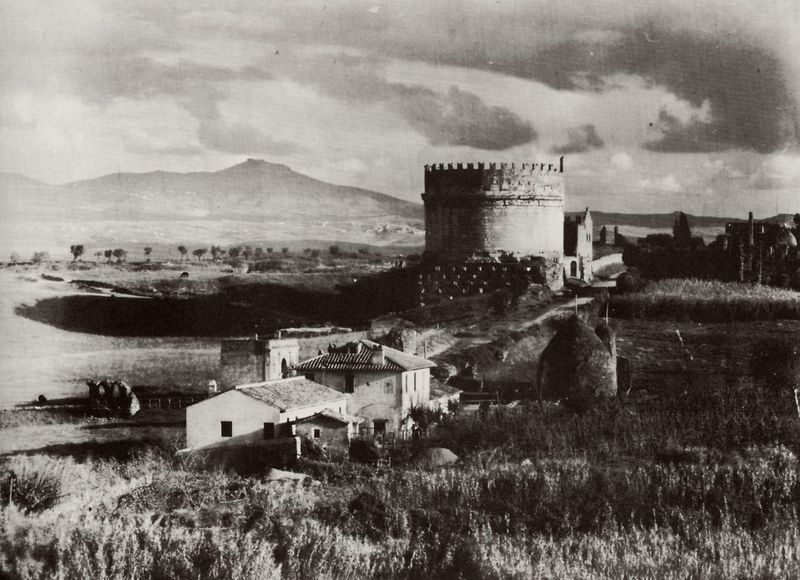
Titel: Die Via Appia Antica mit dem Grabmal der Caecilia Metella in Rom
Künstler: Italienischer Photograph
Standort: Kopenhagen
Institution: Königliche Bibliothek
Schlagwörter: dunkel, wolken, landschaft, grau, hell, hintergrund, licht, gebäude, gras, architektur, feld, gräser, häuser, sonne, anhöhe, rund, turm, ansicht, berge, gebirge, dächer, nebel, foto, fotografie, festung